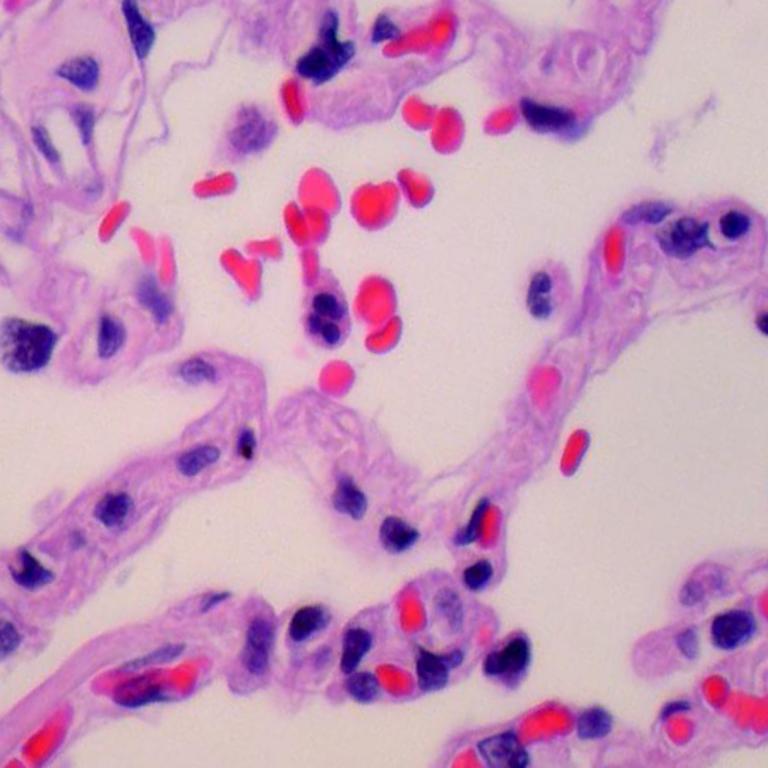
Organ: lung
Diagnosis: benign